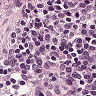
Metastatic tissue present: no